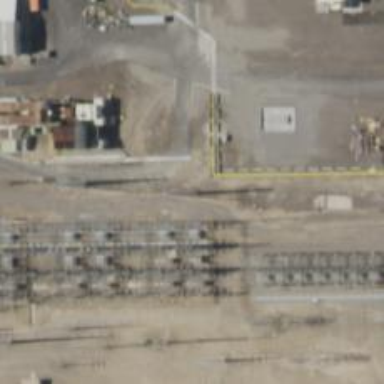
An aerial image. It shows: Power pole.